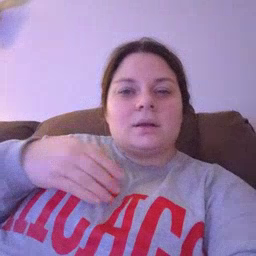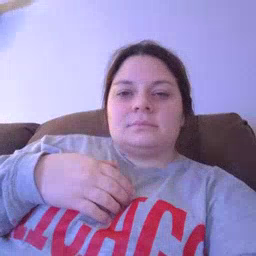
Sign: beside